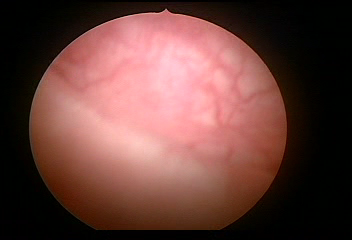
Modality: WLC
Class: Normal mucosa
Bladder cancer association: No